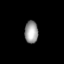
Tissue: lung
Cell type: Endothelial cells
Senescence score: 0.5587
Nuclear area (px): 296
Mean DAPI intensity: 154.703